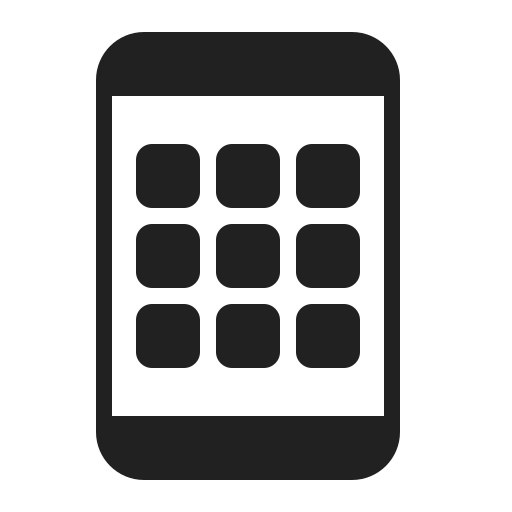
mobile phone high contrast